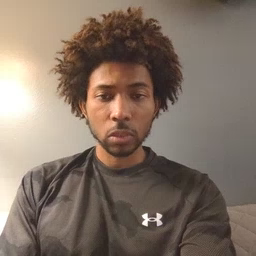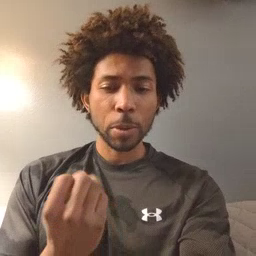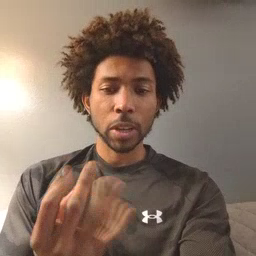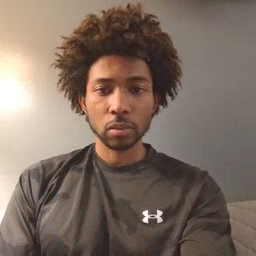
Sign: many